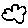
Label: cloud